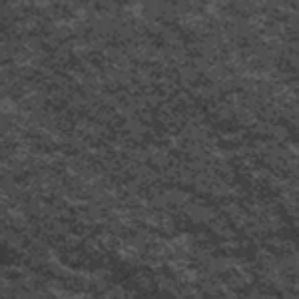
Label: frost